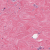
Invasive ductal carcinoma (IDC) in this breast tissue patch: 0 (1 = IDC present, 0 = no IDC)